Interaction volume radius: 5 \u00c5
Interaction volume height: 30 \u00c5
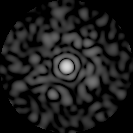
Disorder parameter: 0.8272